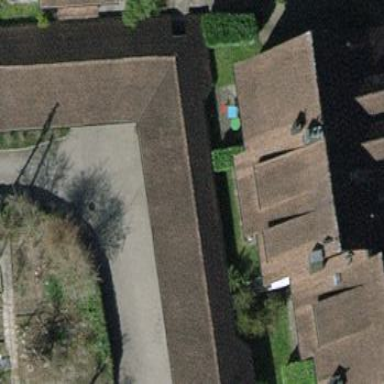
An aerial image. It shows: View of roof of building.